Field crop: tomato
Growth stage: 2
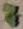
Species: solanum